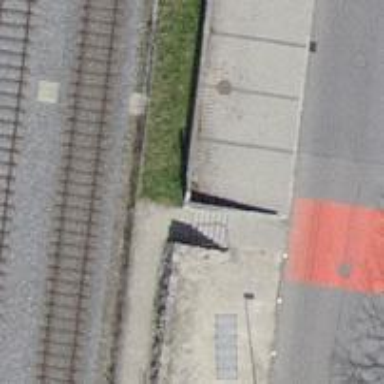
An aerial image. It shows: Set of steps on the road.